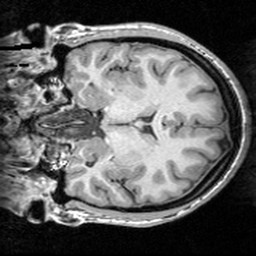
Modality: T1w
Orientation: coronal
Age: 24
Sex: female
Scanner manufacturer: siemens
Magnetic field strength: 3 T
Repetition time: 1.62 s
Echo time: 0.003 s